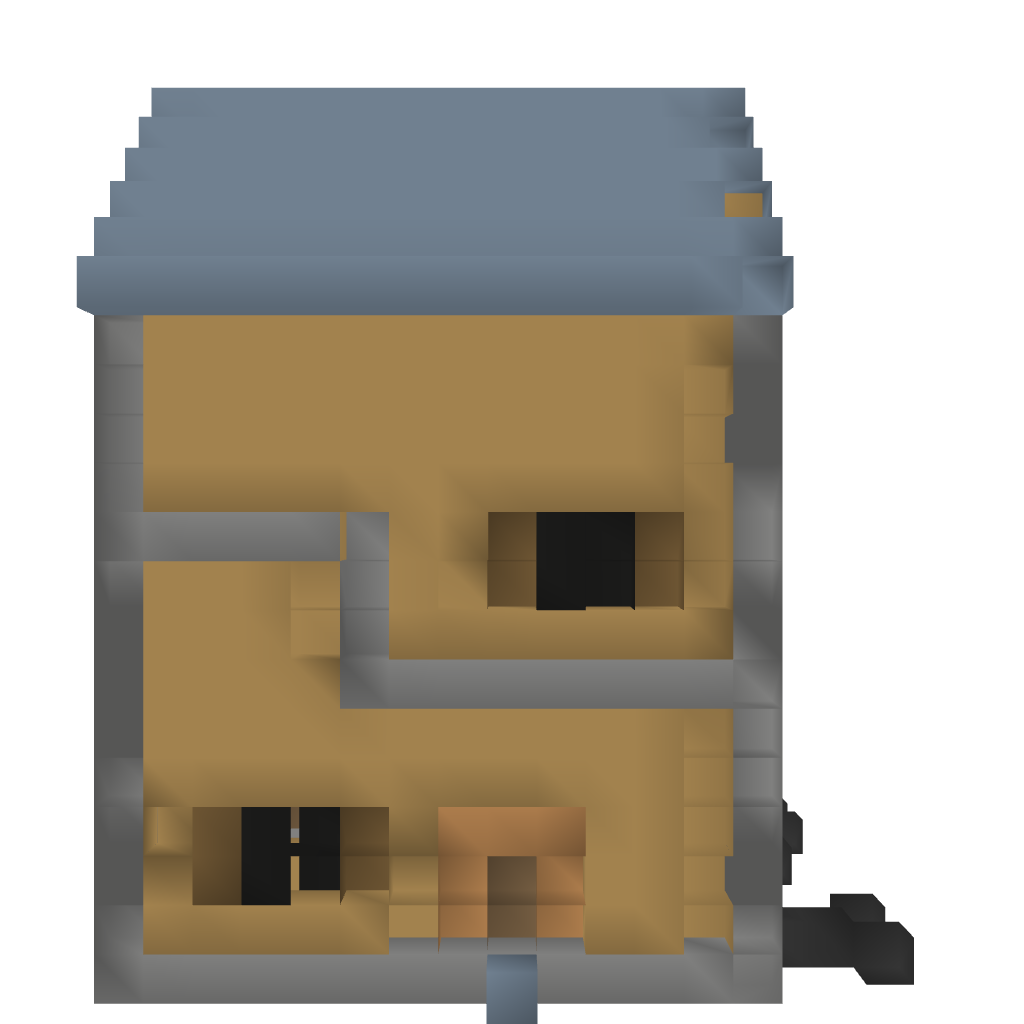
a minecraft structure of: A modern house.